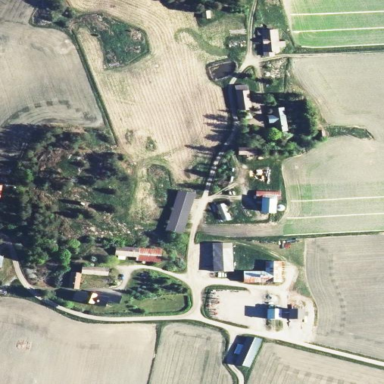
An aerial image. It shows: Farmyard area.